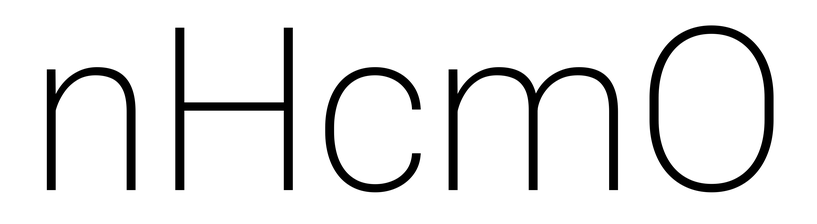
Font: Roboto_ExtraLight